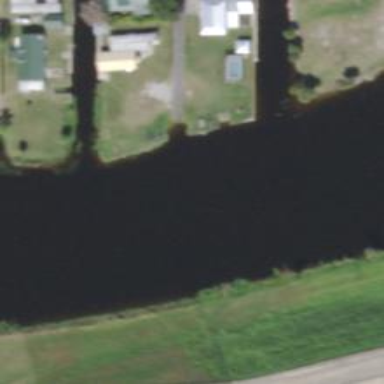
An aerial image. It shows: Canal.